Question: Hi New WPF programmer here. I can't seem to get this to work and I was hoping maybe you had some ideas. I'd like for when I select an Item in the User Defined table (ListBox), that it populates the data (ObservableCollection) into my datagrid. Then I'll use the Insert Edit Save buttons below for editing. Each Item in the User Defined Table (ListBox) has multiple Choice and Descriptions.
I have a XAML that looks like this:

'''
<Grid HorizontalAlignment="Left" Height="505" VerticalAlignment="Top" Width="805">
<Grid.ColumnDefinitions>
<ColumnDefinition Width="210*"/>
<ColumnDefinition Width="233*"/>
<ColumnDefinition Width="315*"/>
<ColumnDefinition Width="47*"/>
</Grid.ColumnDefinitions>
<Grid.RowDefinitions>
<RowDefinition Height="33*"/>
<RowDefinition Height="217*"/>
<RowDefinition Height="86*"/>
<RowDefinition Height="89*"/>
<RowDefinition Height="81*"/>
</Grid.RowDefinitions>
<ListBox x:Name="_listbox" HorizontalAlignment="Left" Height="103" VerticalAlignment="Top" Width="210" Margin="0,1,0,0" Grid.Row="1">
<ListBox.ItemContainerStyle>
<Style TargetType="{x:Type ListBoxItem}">
<Setter Property="IsSelected" Value="{Binding Selected}"/>
</Style>
</ListBox.ItemContainerStyle>
<ListBoxItem Content="ARNotes" />
<ListBoxItem Content="Item2"/>
<ListBoxItem Content="Item3"/>
<ListBoxItem Content="Item4"/>
<ListBoxItem Content="Item5"/>
<ListBoxItem Content="Item6"/>
</ListBox>
<ComboBox HorizontalAlignment="Left" Height="30" Margin="4,0,0,0" VerticalAlignment="Top" Width="257" Grid.Column="2">
<ComboBoxItem Content="FromCompanyTable"/>
</ComboBox>
<DataGrid x:Name="_grid" ItemsSource="{Binding SelectedItem, ElementName=_listbox}" AutoGenerateColumns="False" Grid.ColumnSpan="2" Grid.Column="1" Margin="24,2,0,3" Grid.Row="1" >
<DataGrid.Columns>
<DataGridTextColumn x:Name="Choice" Width="*" Header="Choice" Binding="{Binding choice}"/>
<DataGridTextColumn x:Name="Descip" Width="*" Header="Description" Binding="{Binding description}"/>
</DataGrid.Columns>
</DataGrid>
'''
And My Model:
'''
public class NoteList : ObservableCollection<ARNotes>
{
public NoteList() : base()
{
Add(new ARNotes("A", "Adjustment"));
Add(new ARNotes("C", "Changed"));
Add(new ARNotes("D", "Notes"));
Add(new ARNotes("G", "Information"));
}
}
public class ARNotes
{
private string choice;
private string description;
public ARNotes(string choice, string description)
{
this.choice = choice;
this.description = description;
}
public string Choice
{
get { return choice; }
set { choice = value; }
}
public string Description
{
get { return description; }
set { description = value; }
}
}
'''
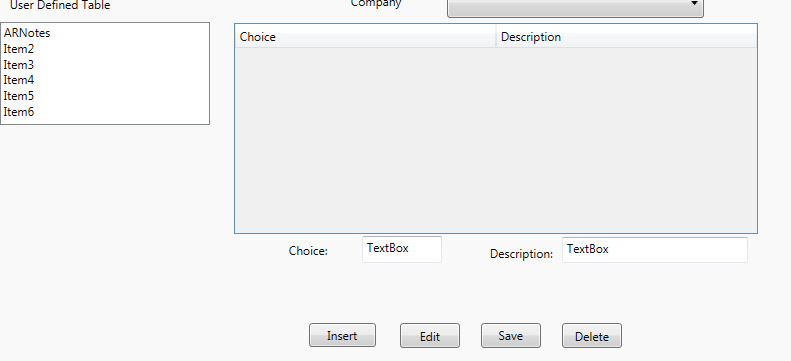
Answer: ItemsSource needs to be a collection of items. You are setting it to a single item. You are not gaining anything by having the ListBox. I would suggest just having the DataGrid only and bind that ItemsSource to your NoteList